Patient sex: M
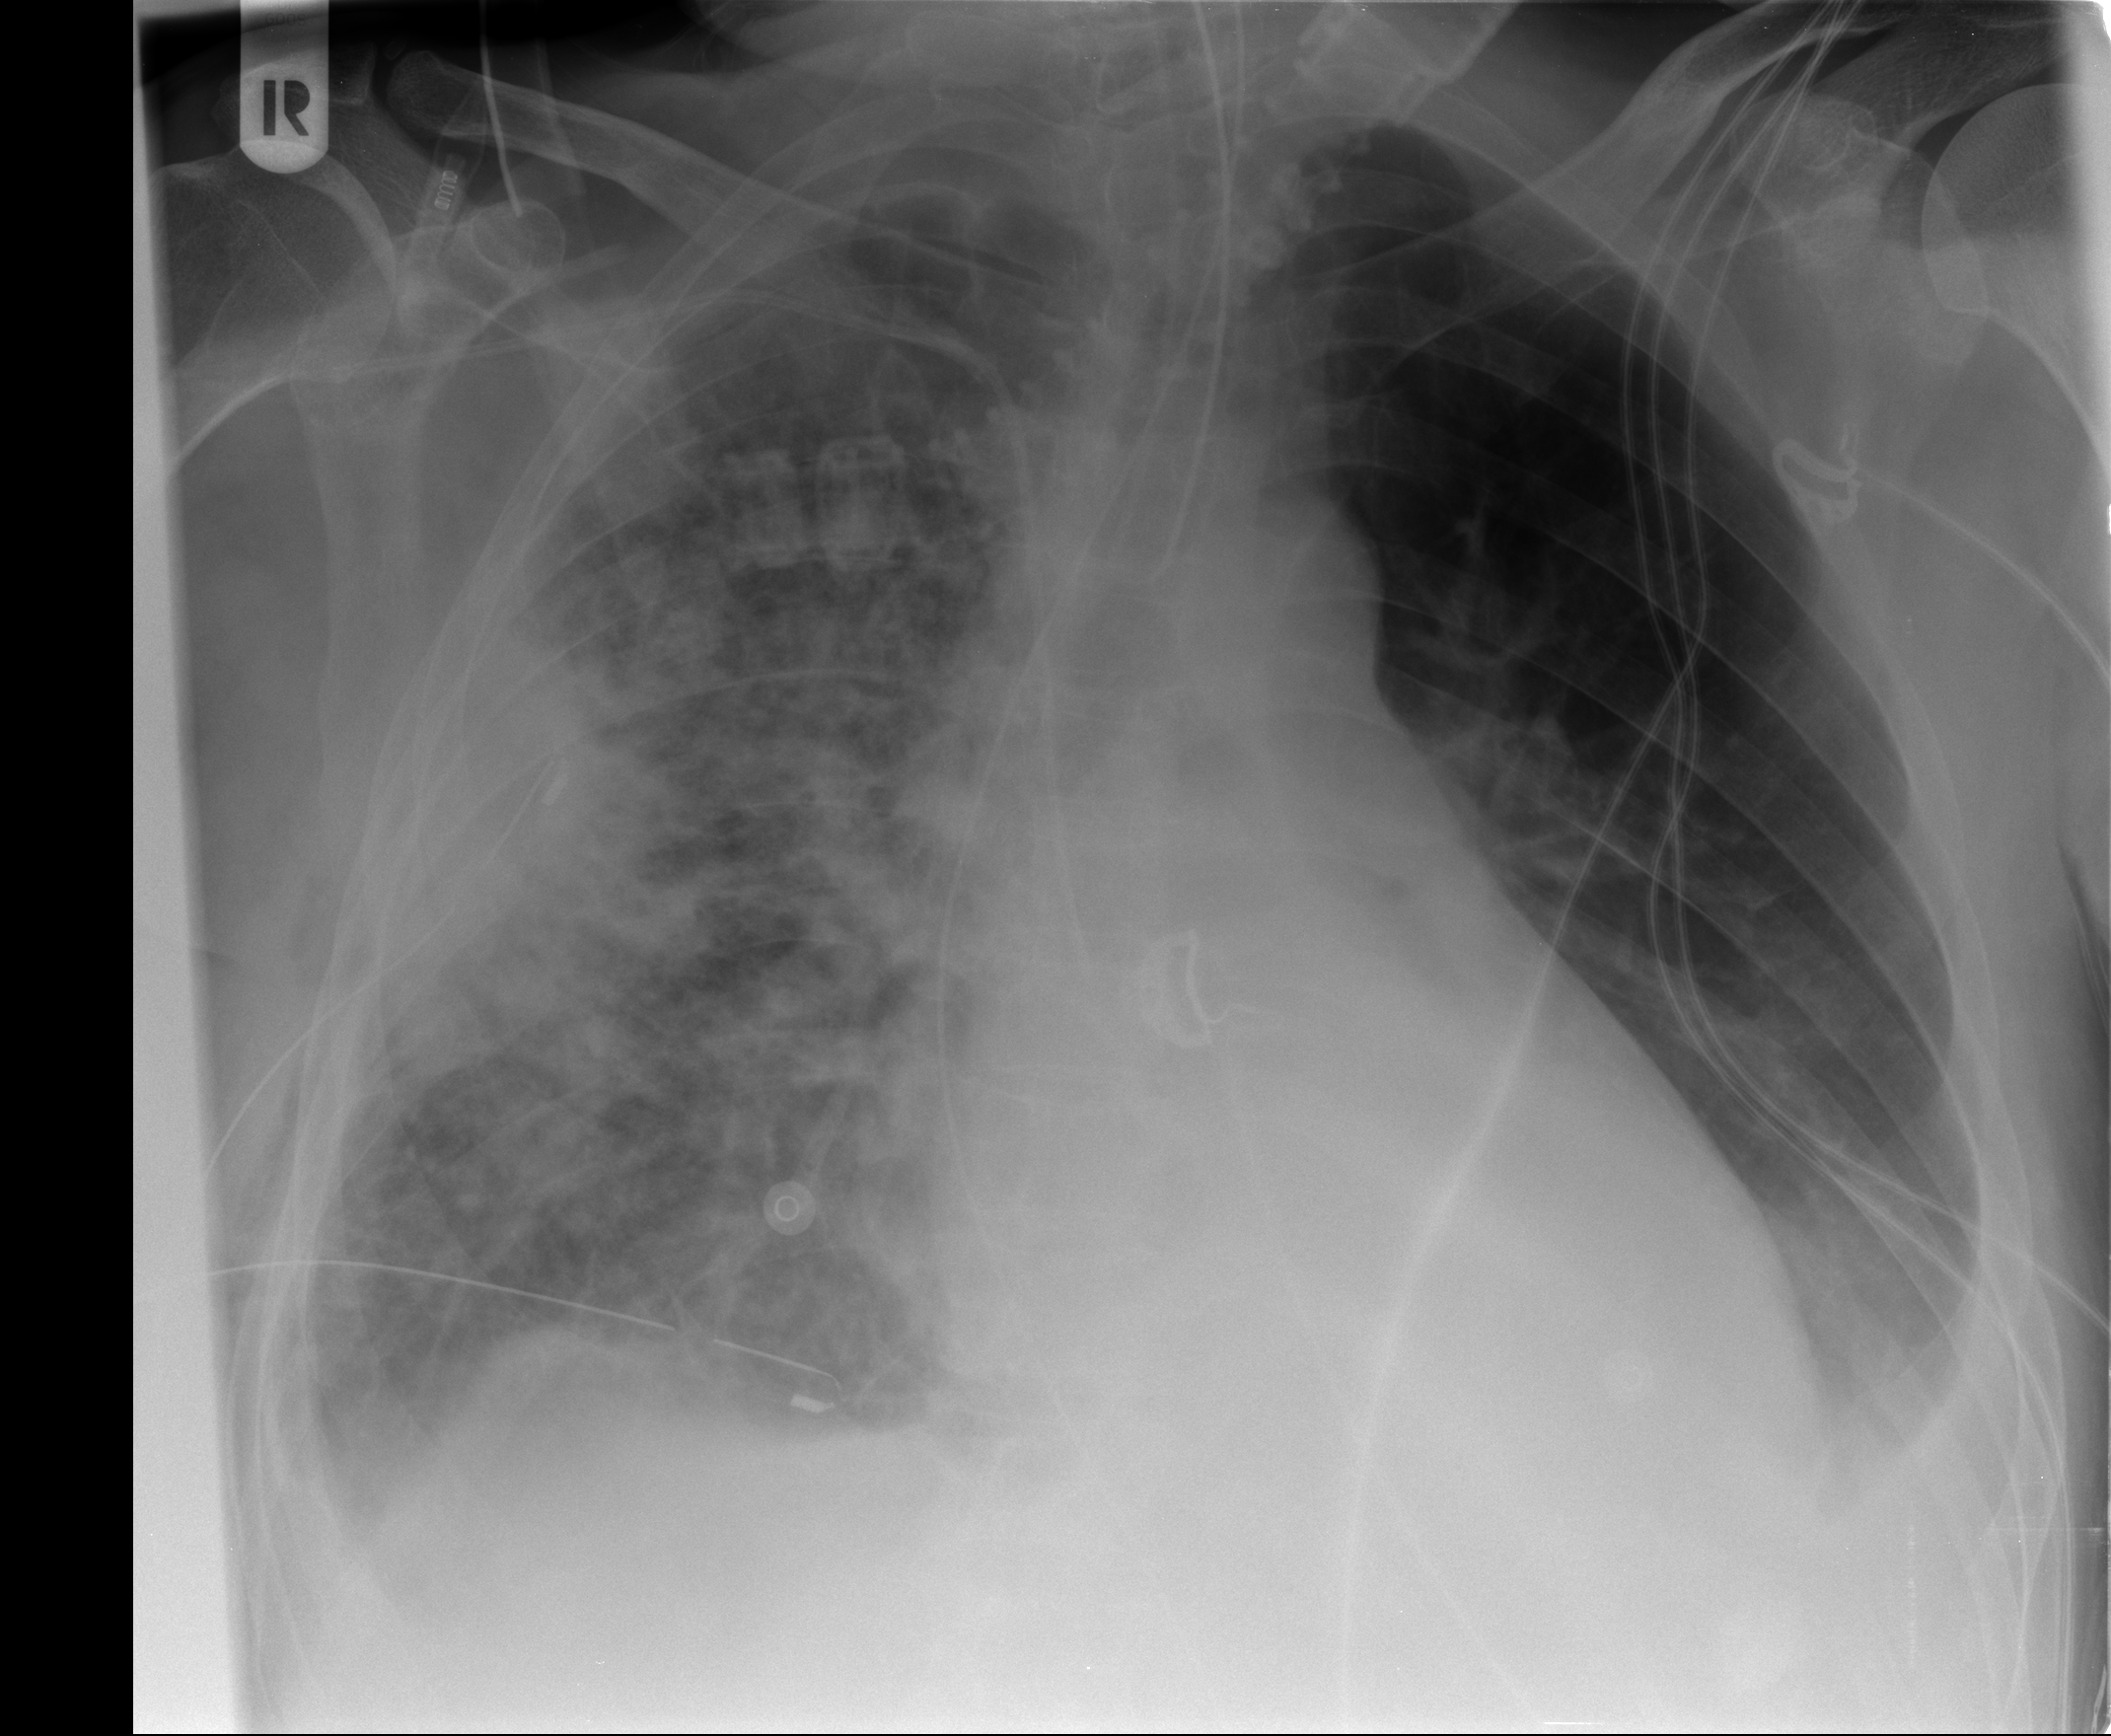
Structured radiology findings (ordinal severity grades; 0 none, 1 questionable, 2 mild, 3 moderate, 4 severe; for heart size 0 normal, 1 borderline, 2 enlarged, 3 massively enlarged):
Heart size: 0
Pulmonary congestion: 0
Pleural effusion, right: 1
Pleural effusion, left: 2
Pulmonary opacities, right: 3
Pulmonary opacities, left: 0
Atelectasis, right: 0
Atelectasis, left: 2